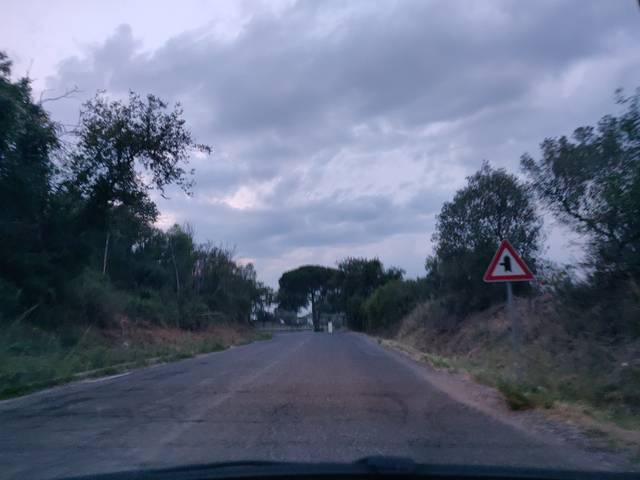
Region: Italy
Coordinates: 42.387, 12.088